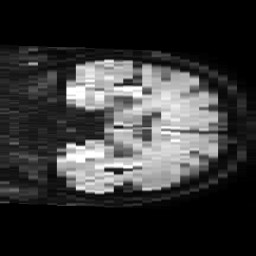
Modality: TRACE
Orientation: coronal
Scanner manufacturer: philips
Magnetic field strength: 3 T
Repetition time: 4.296 s
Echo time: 0.06104 s